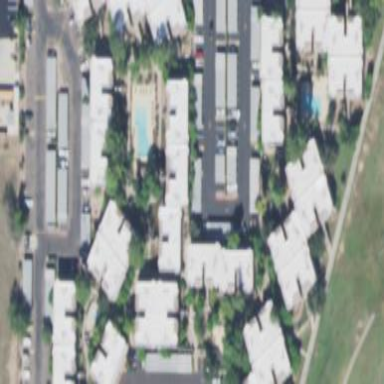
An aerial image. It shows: Residential area with apartments.